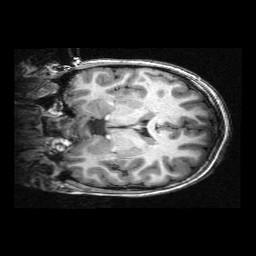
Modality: T1w
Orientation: coronal
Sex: male